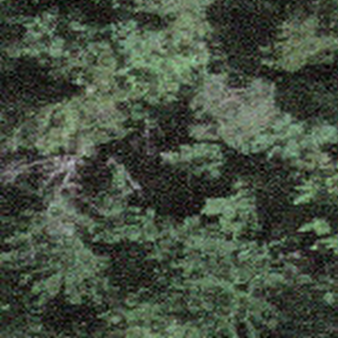
Label: other